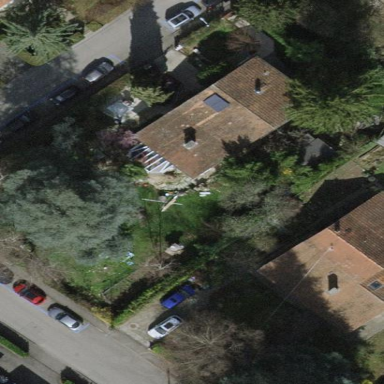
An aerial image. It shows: Garden surrounded by fence.